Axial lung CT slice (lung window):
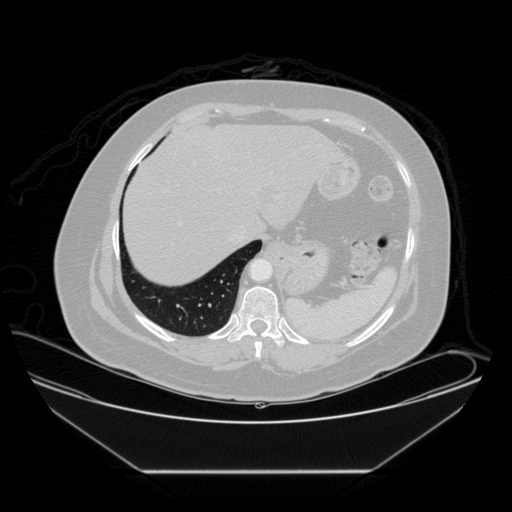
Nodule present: no